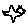
Label: bird